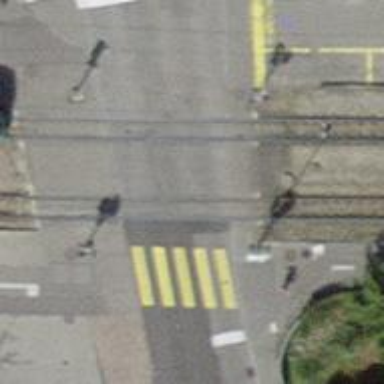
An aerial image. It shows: Tram level crossing with lights.